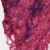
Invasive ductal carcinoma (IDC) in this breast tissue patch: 0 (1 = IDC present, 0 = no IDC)